Field crop: maize
Growth stage: 2
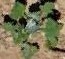
Species: chenopodium